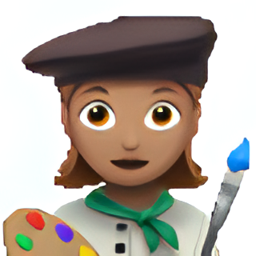
Name: female artist type 4
Emoji: 👩🏽‍🎨
Group: People & Body
Sub-group: person-role